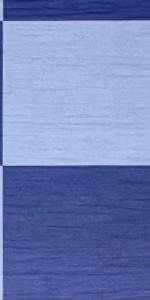
Label: Empty